Interaction volume radius: 10 \u00c5
Interaction volume height: 20 \u00c5
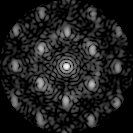
Disorder parameter: 0.4471